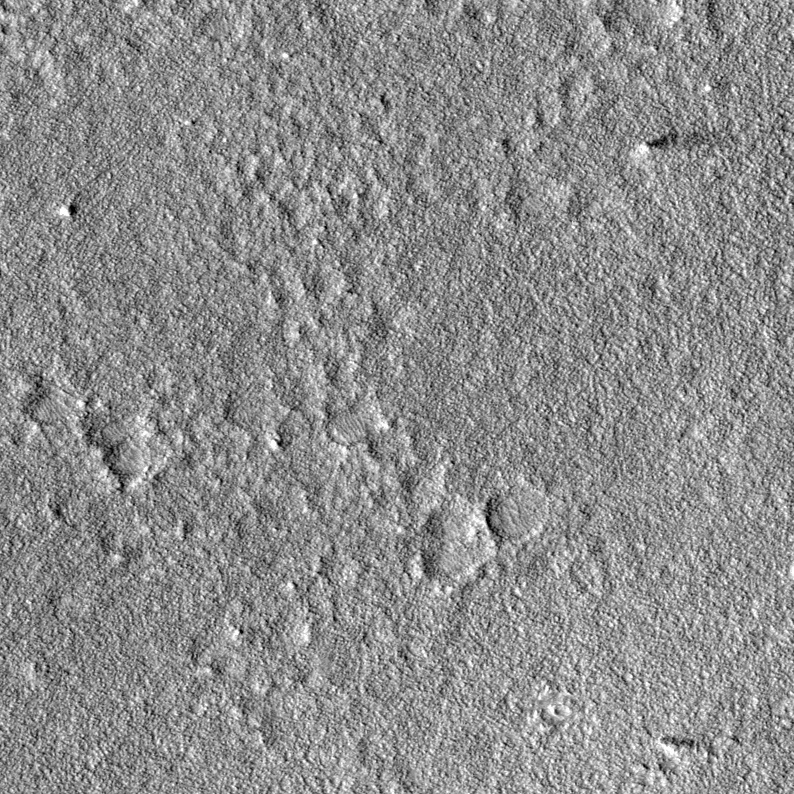
Label: dustdevil, dustdevil